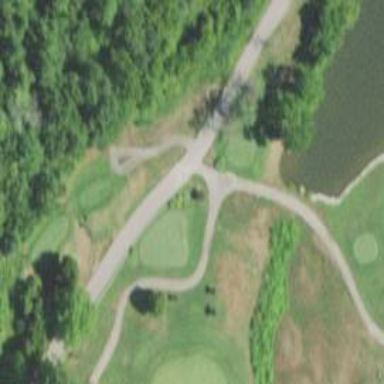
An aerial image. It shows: Path for golf carts.